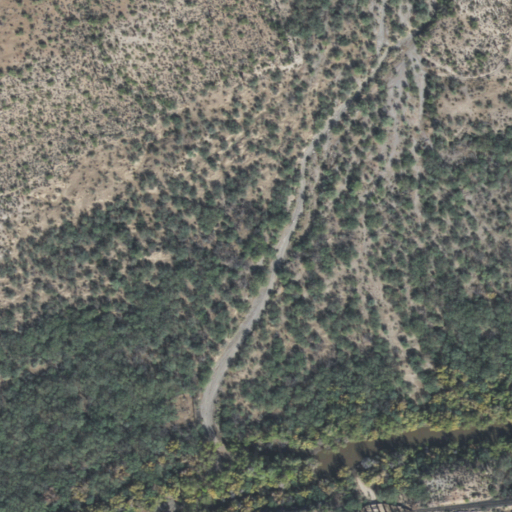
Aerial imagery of valley in Arizona named Walnut Canyon containing shrub and woody wetlands